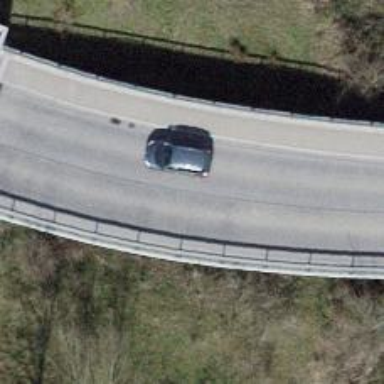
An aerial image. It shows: Tertiary road with asphalt surface that goes over bridge.